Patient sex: F
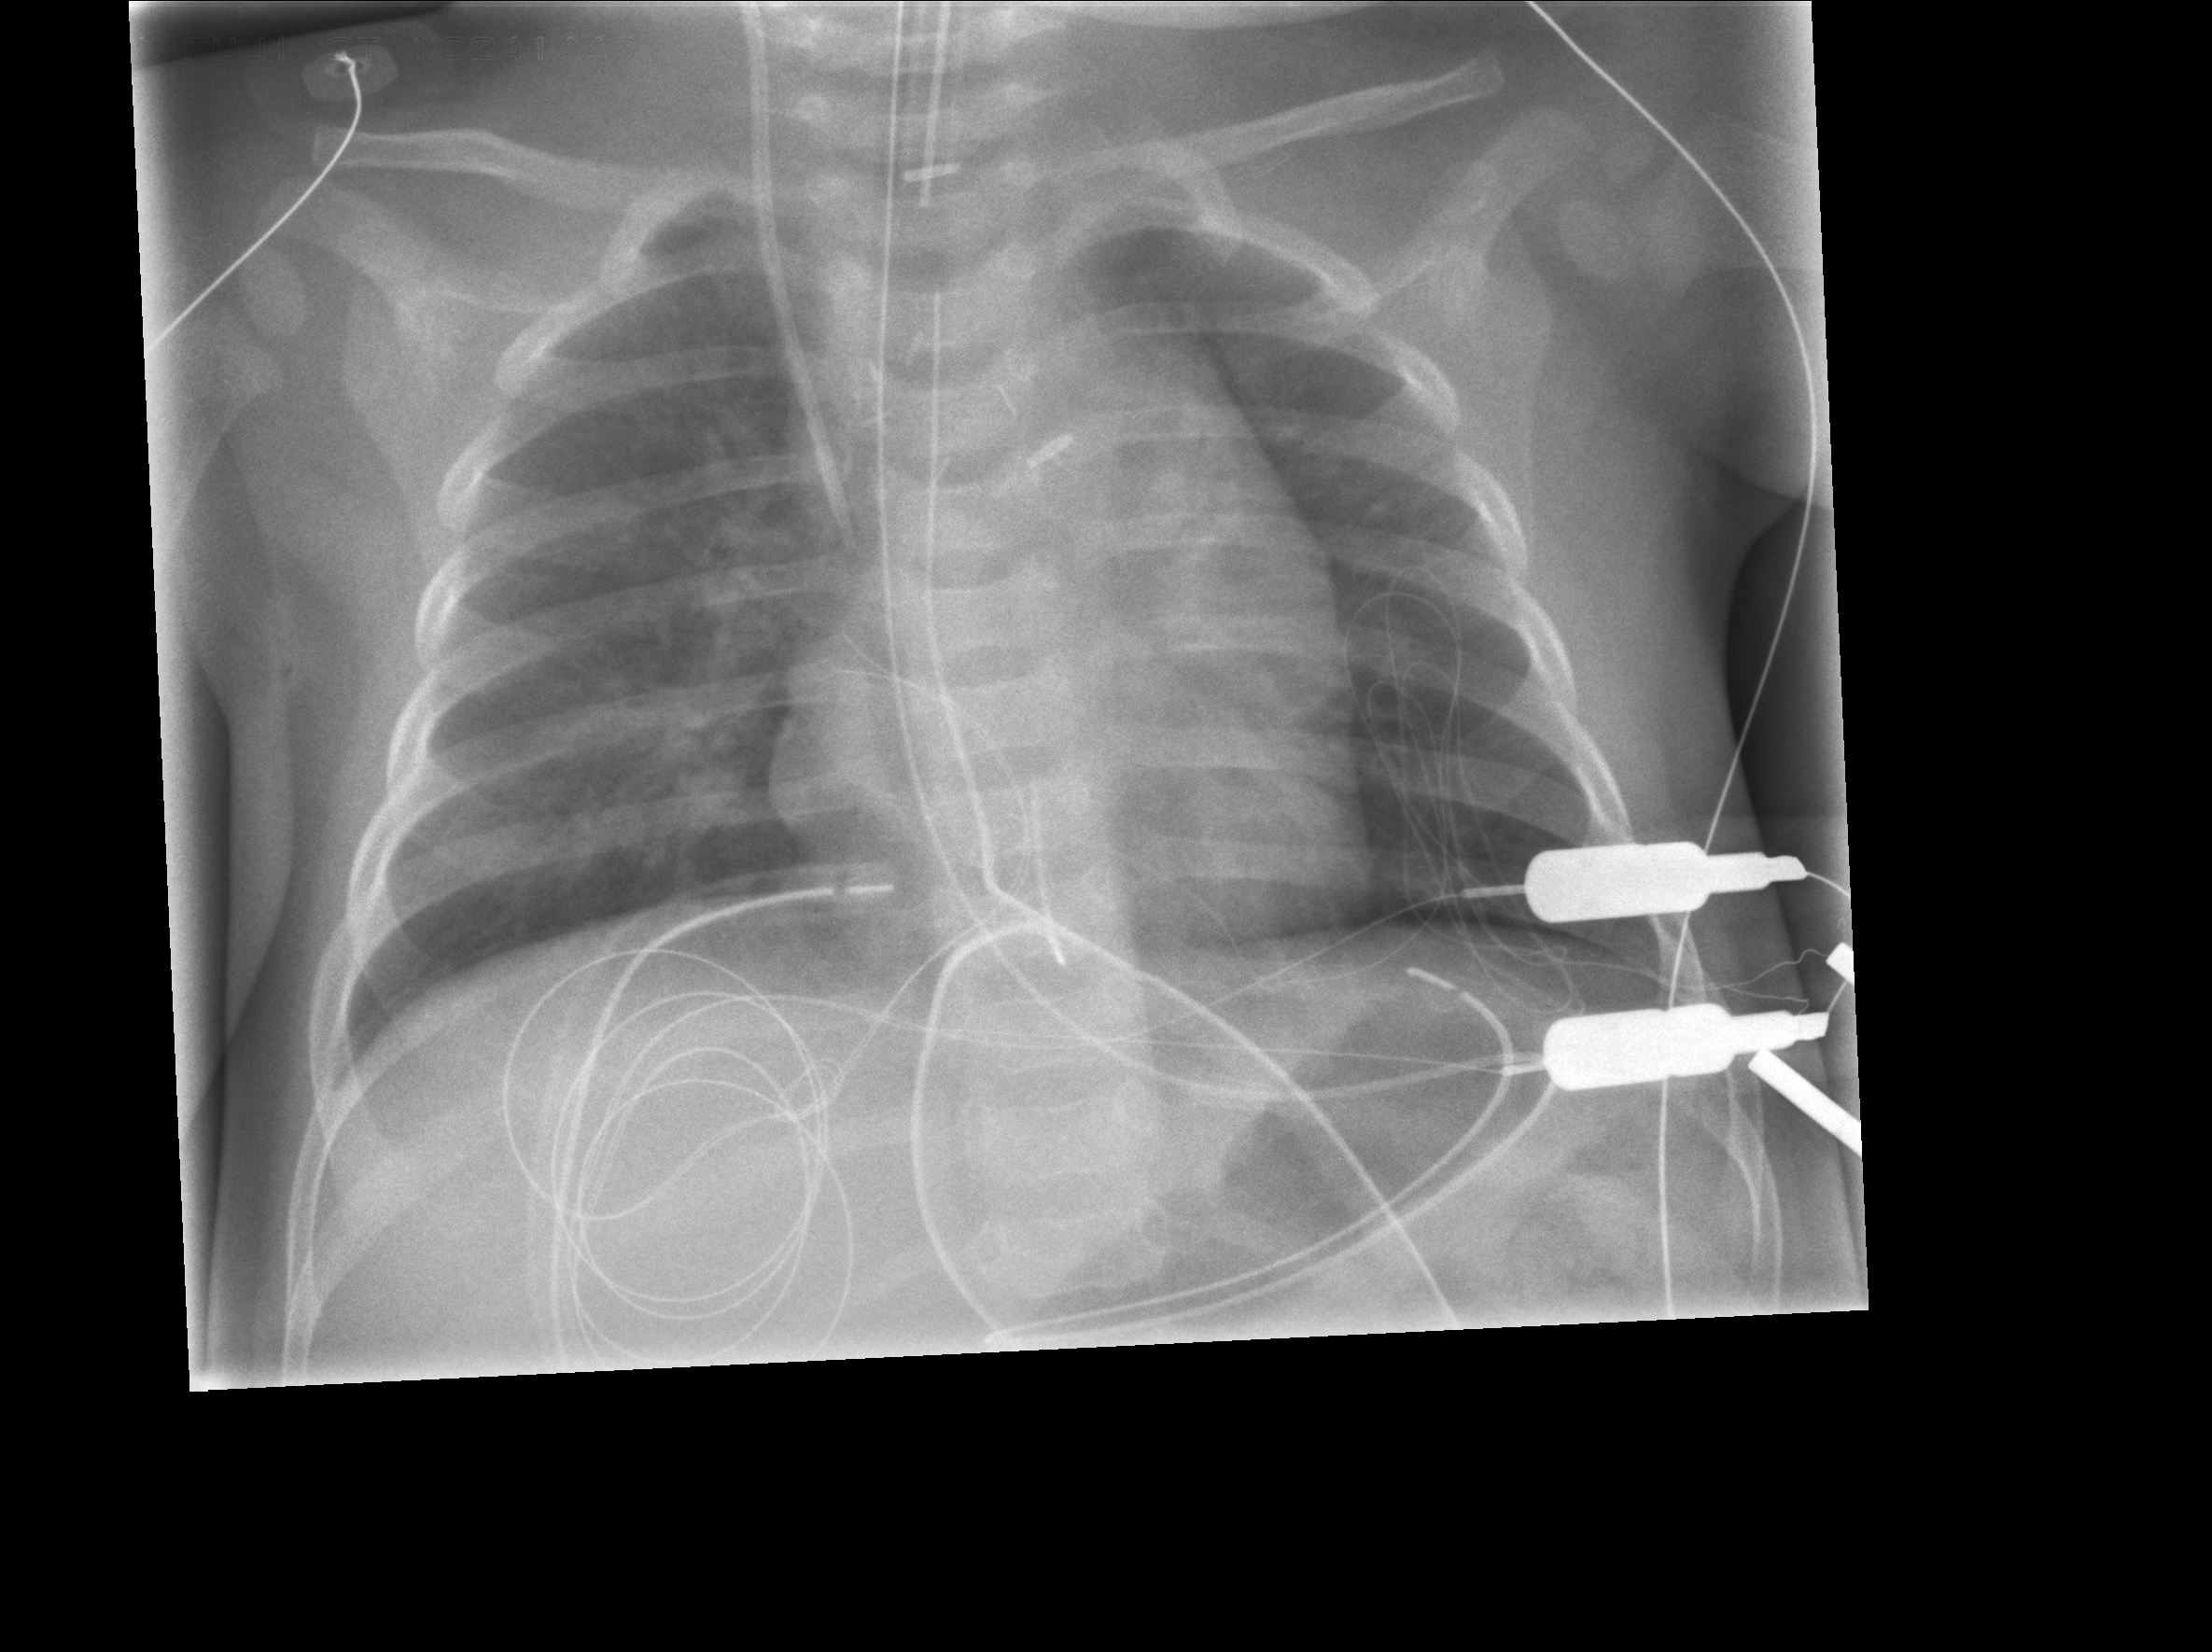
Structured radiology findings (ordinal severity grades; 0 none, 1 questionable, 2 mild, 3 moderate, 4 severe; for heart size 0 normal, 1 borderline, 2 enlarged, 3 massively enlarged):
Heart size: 2
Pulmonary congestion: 1
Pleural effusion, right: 0
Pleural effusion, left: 0
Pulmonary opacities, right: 0
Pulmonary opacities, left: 0
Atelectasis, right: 0
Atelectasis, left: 0